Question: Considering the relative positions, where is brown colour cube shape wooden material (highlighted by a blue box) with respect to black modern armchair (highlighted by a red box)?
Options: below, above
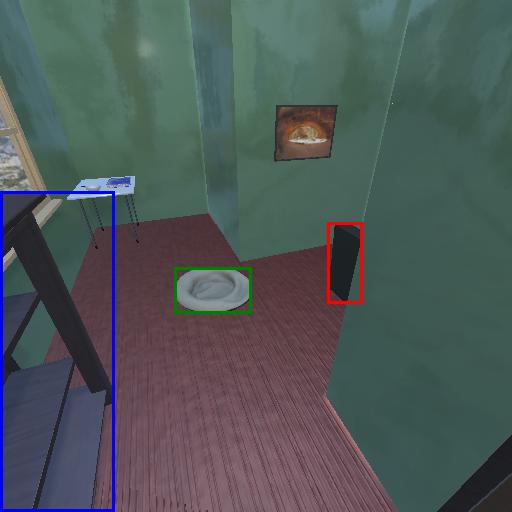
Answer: below